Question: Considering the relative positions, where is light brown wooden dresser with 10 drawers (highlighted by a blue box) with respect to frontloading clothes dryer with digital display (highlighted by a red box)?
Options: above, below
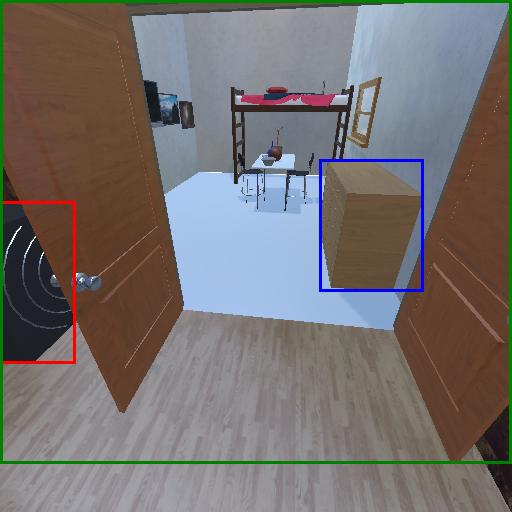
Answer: above